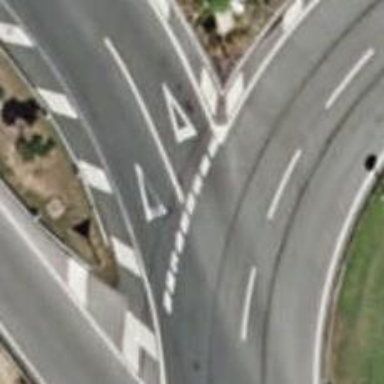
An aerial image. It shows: Road with "give way" sign.